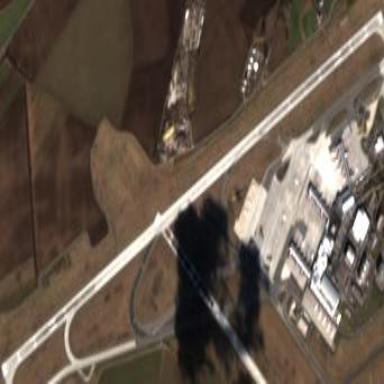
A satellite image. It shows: Concrete runway at the airport.